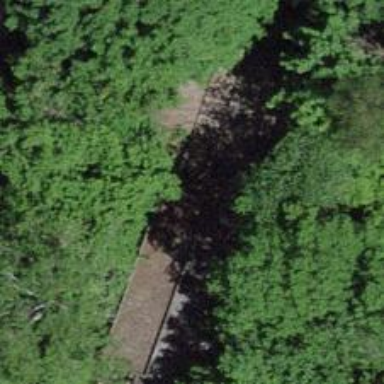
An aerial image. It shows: Railway buffer stop.